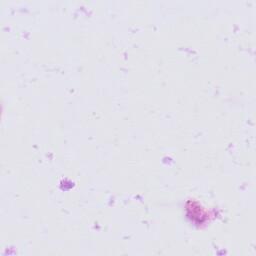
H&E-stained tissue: Prostate